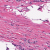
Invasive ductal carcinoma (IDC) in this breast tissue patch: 0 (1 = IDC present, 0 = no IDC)